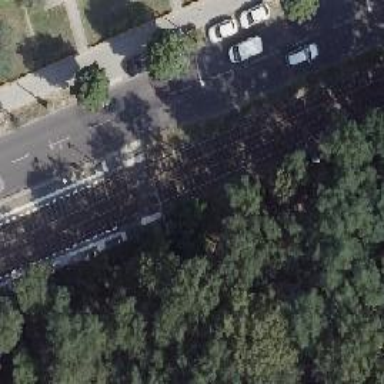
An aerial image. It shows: Tram crossing on the railway.